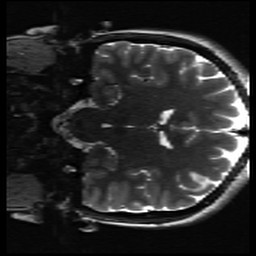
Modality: inplaneT2
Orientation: coronal